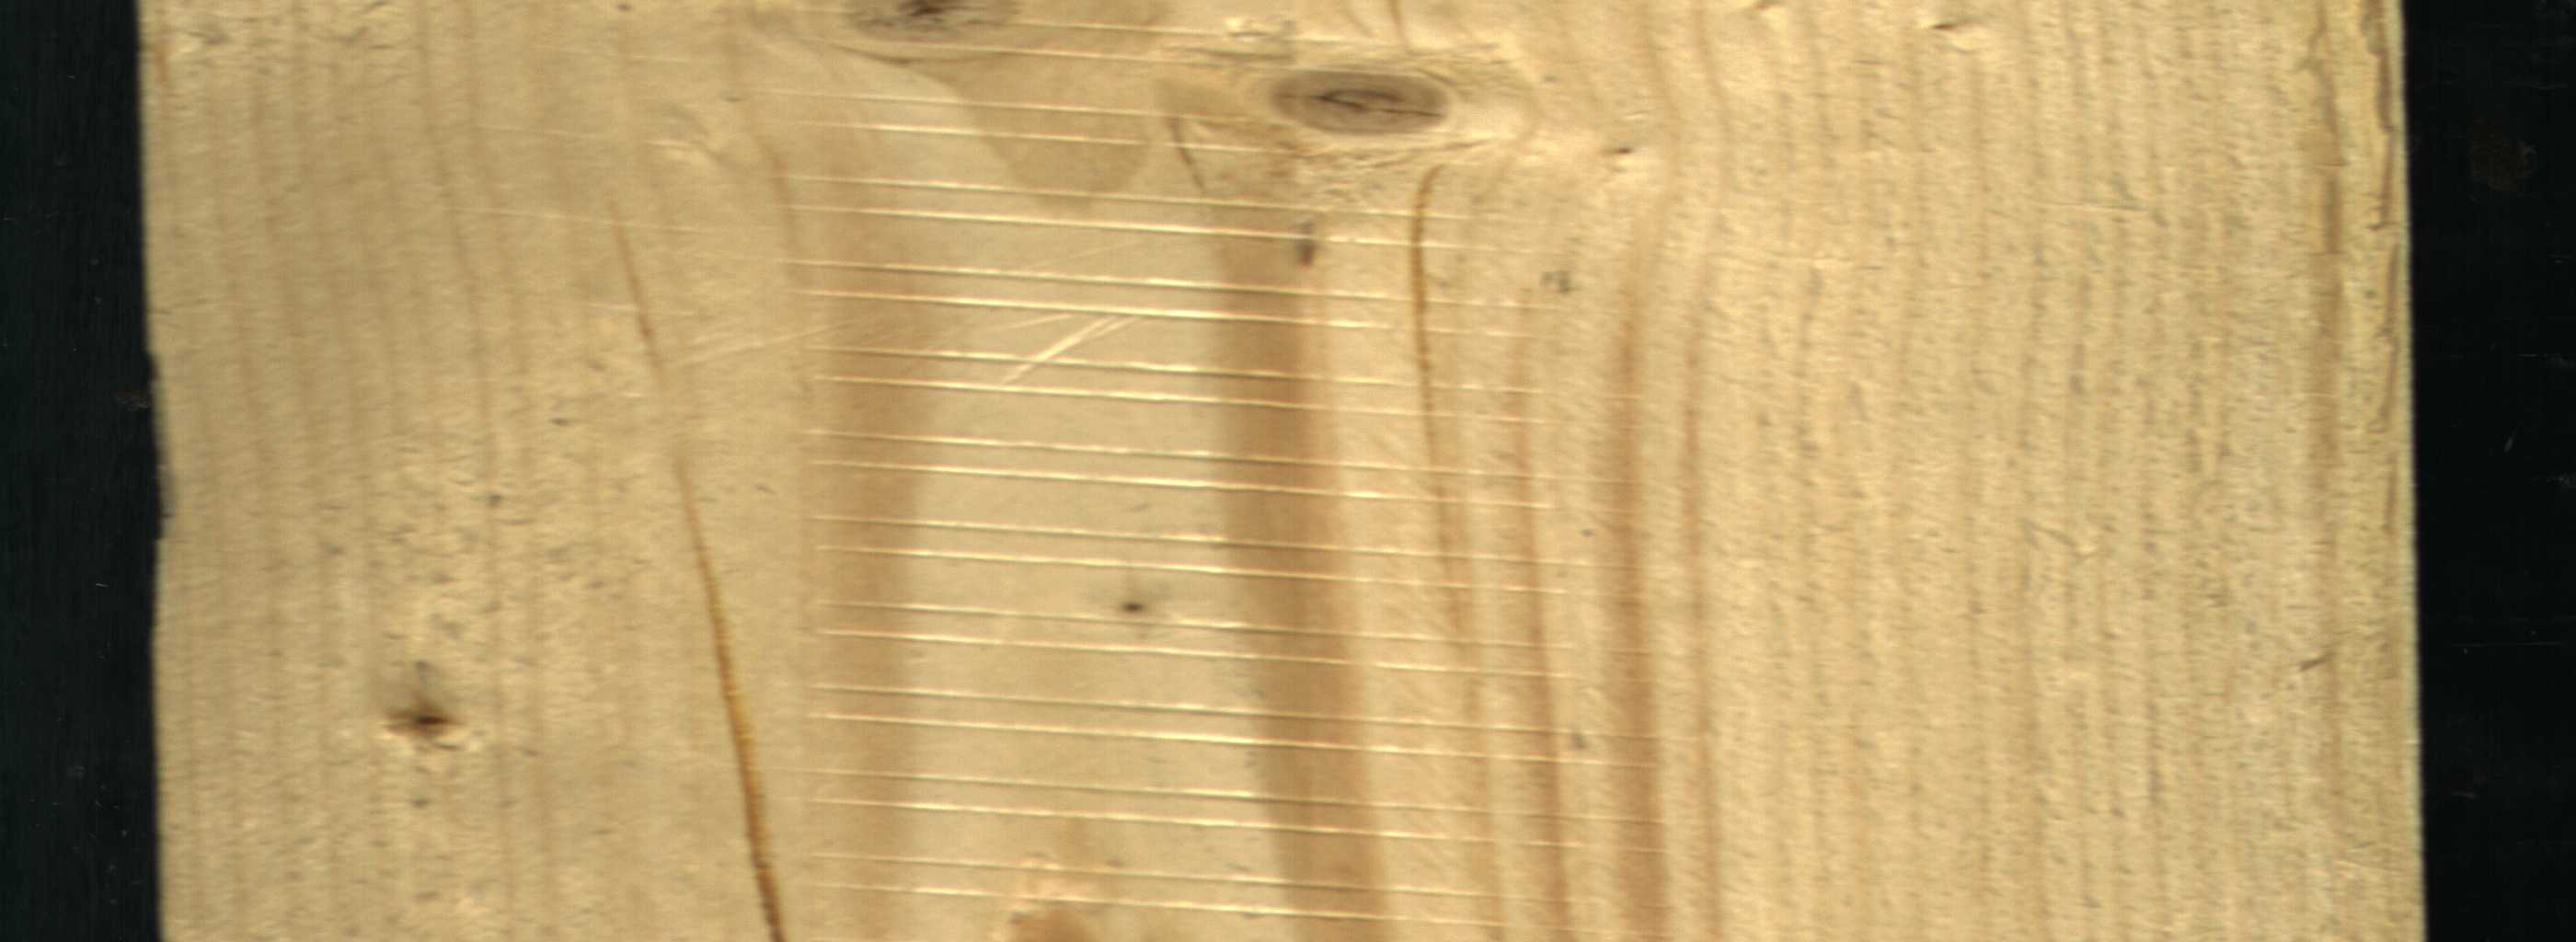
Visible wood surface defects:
resin
Live_Knot
Live_Knot
Live_Knot
Live_Knot